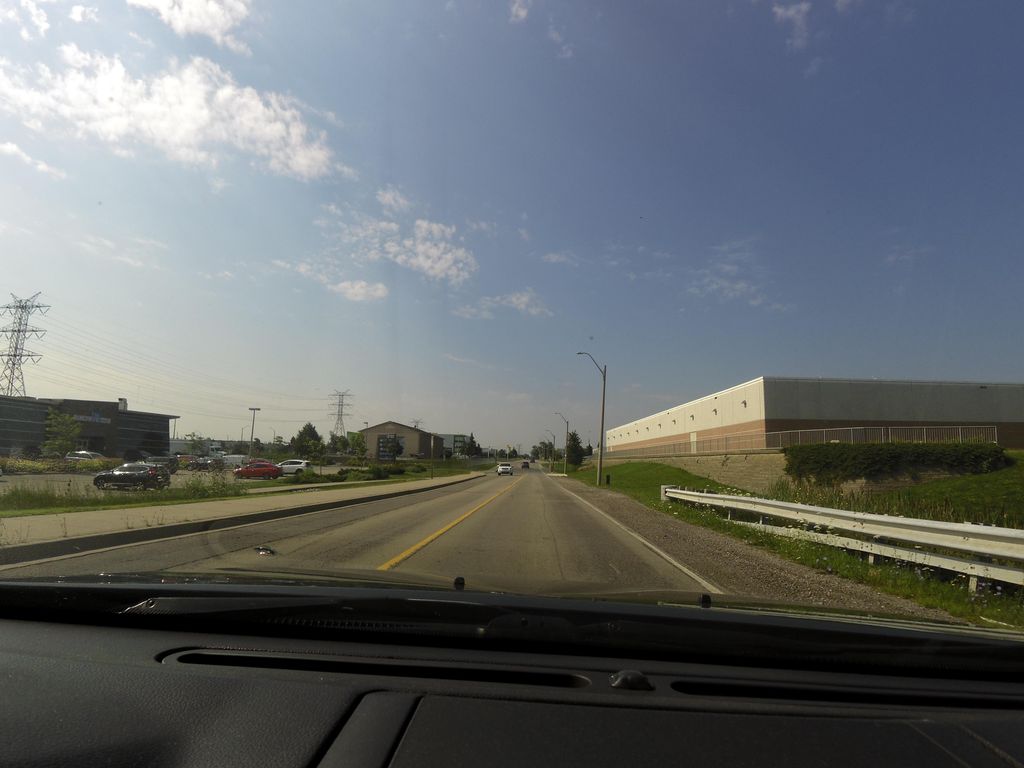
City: hamilton